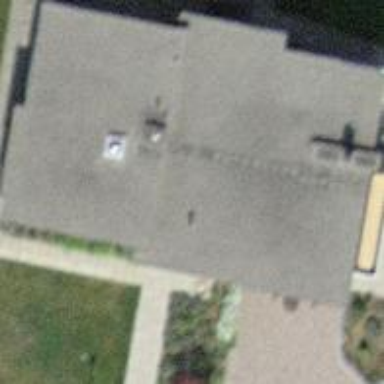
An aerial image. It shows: Simple and straightforward house.